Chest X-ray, PA view. Patient: 58 years old, sex F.
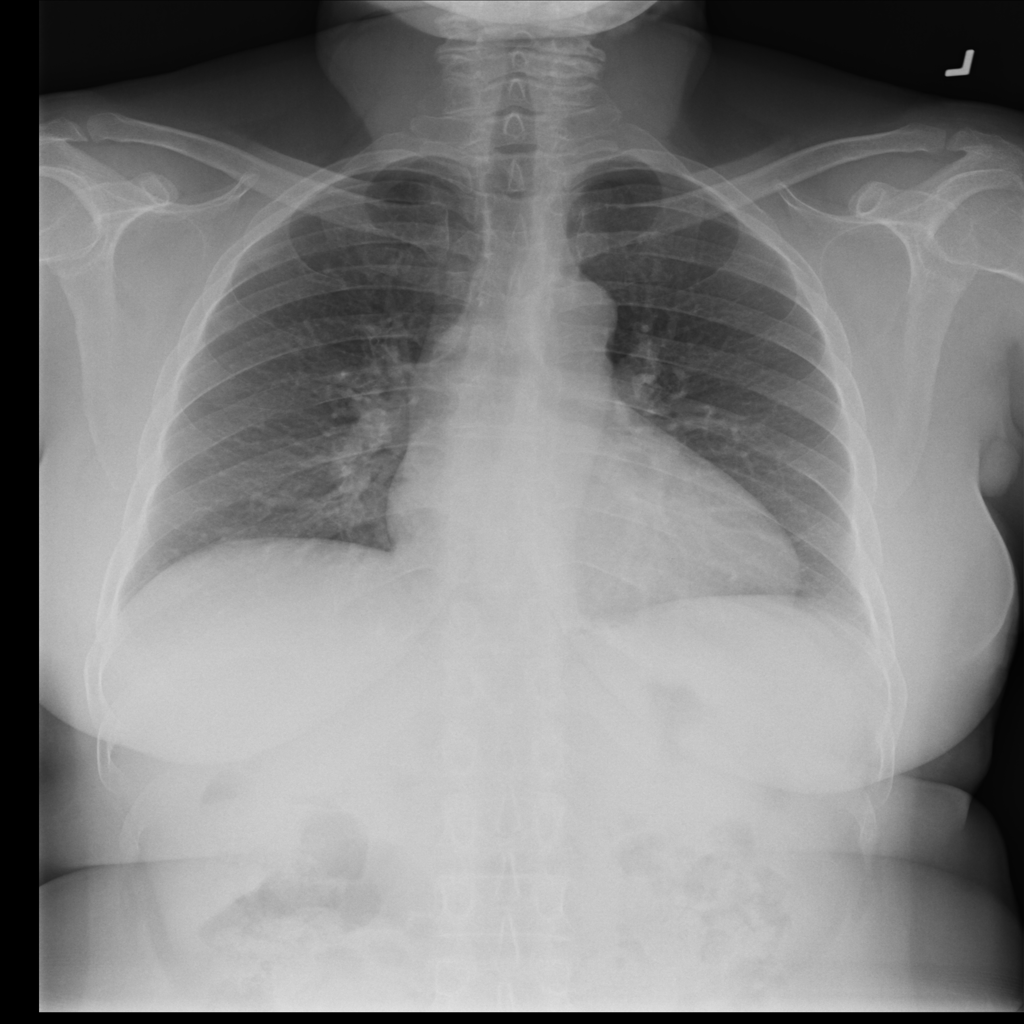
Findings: Infiltration